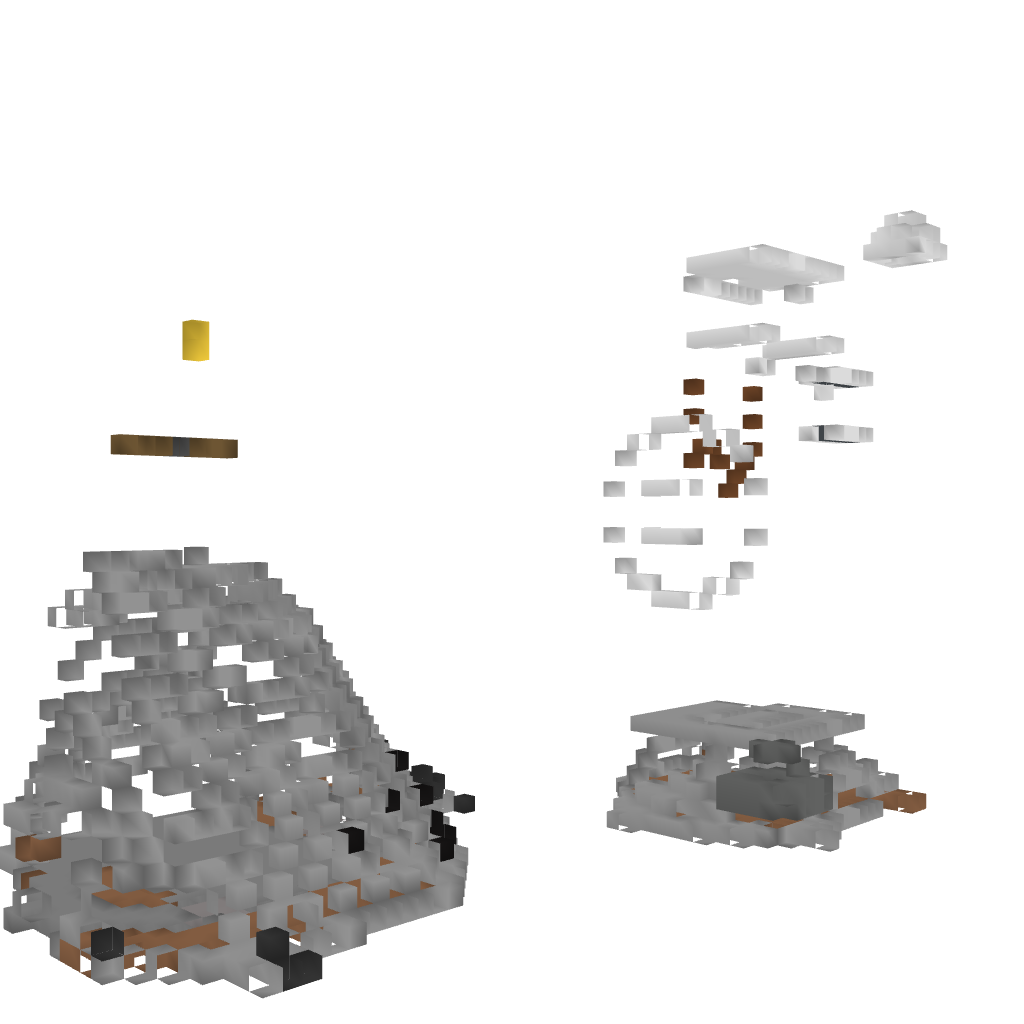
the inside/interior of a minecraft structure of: Statue of Athena